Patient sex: M
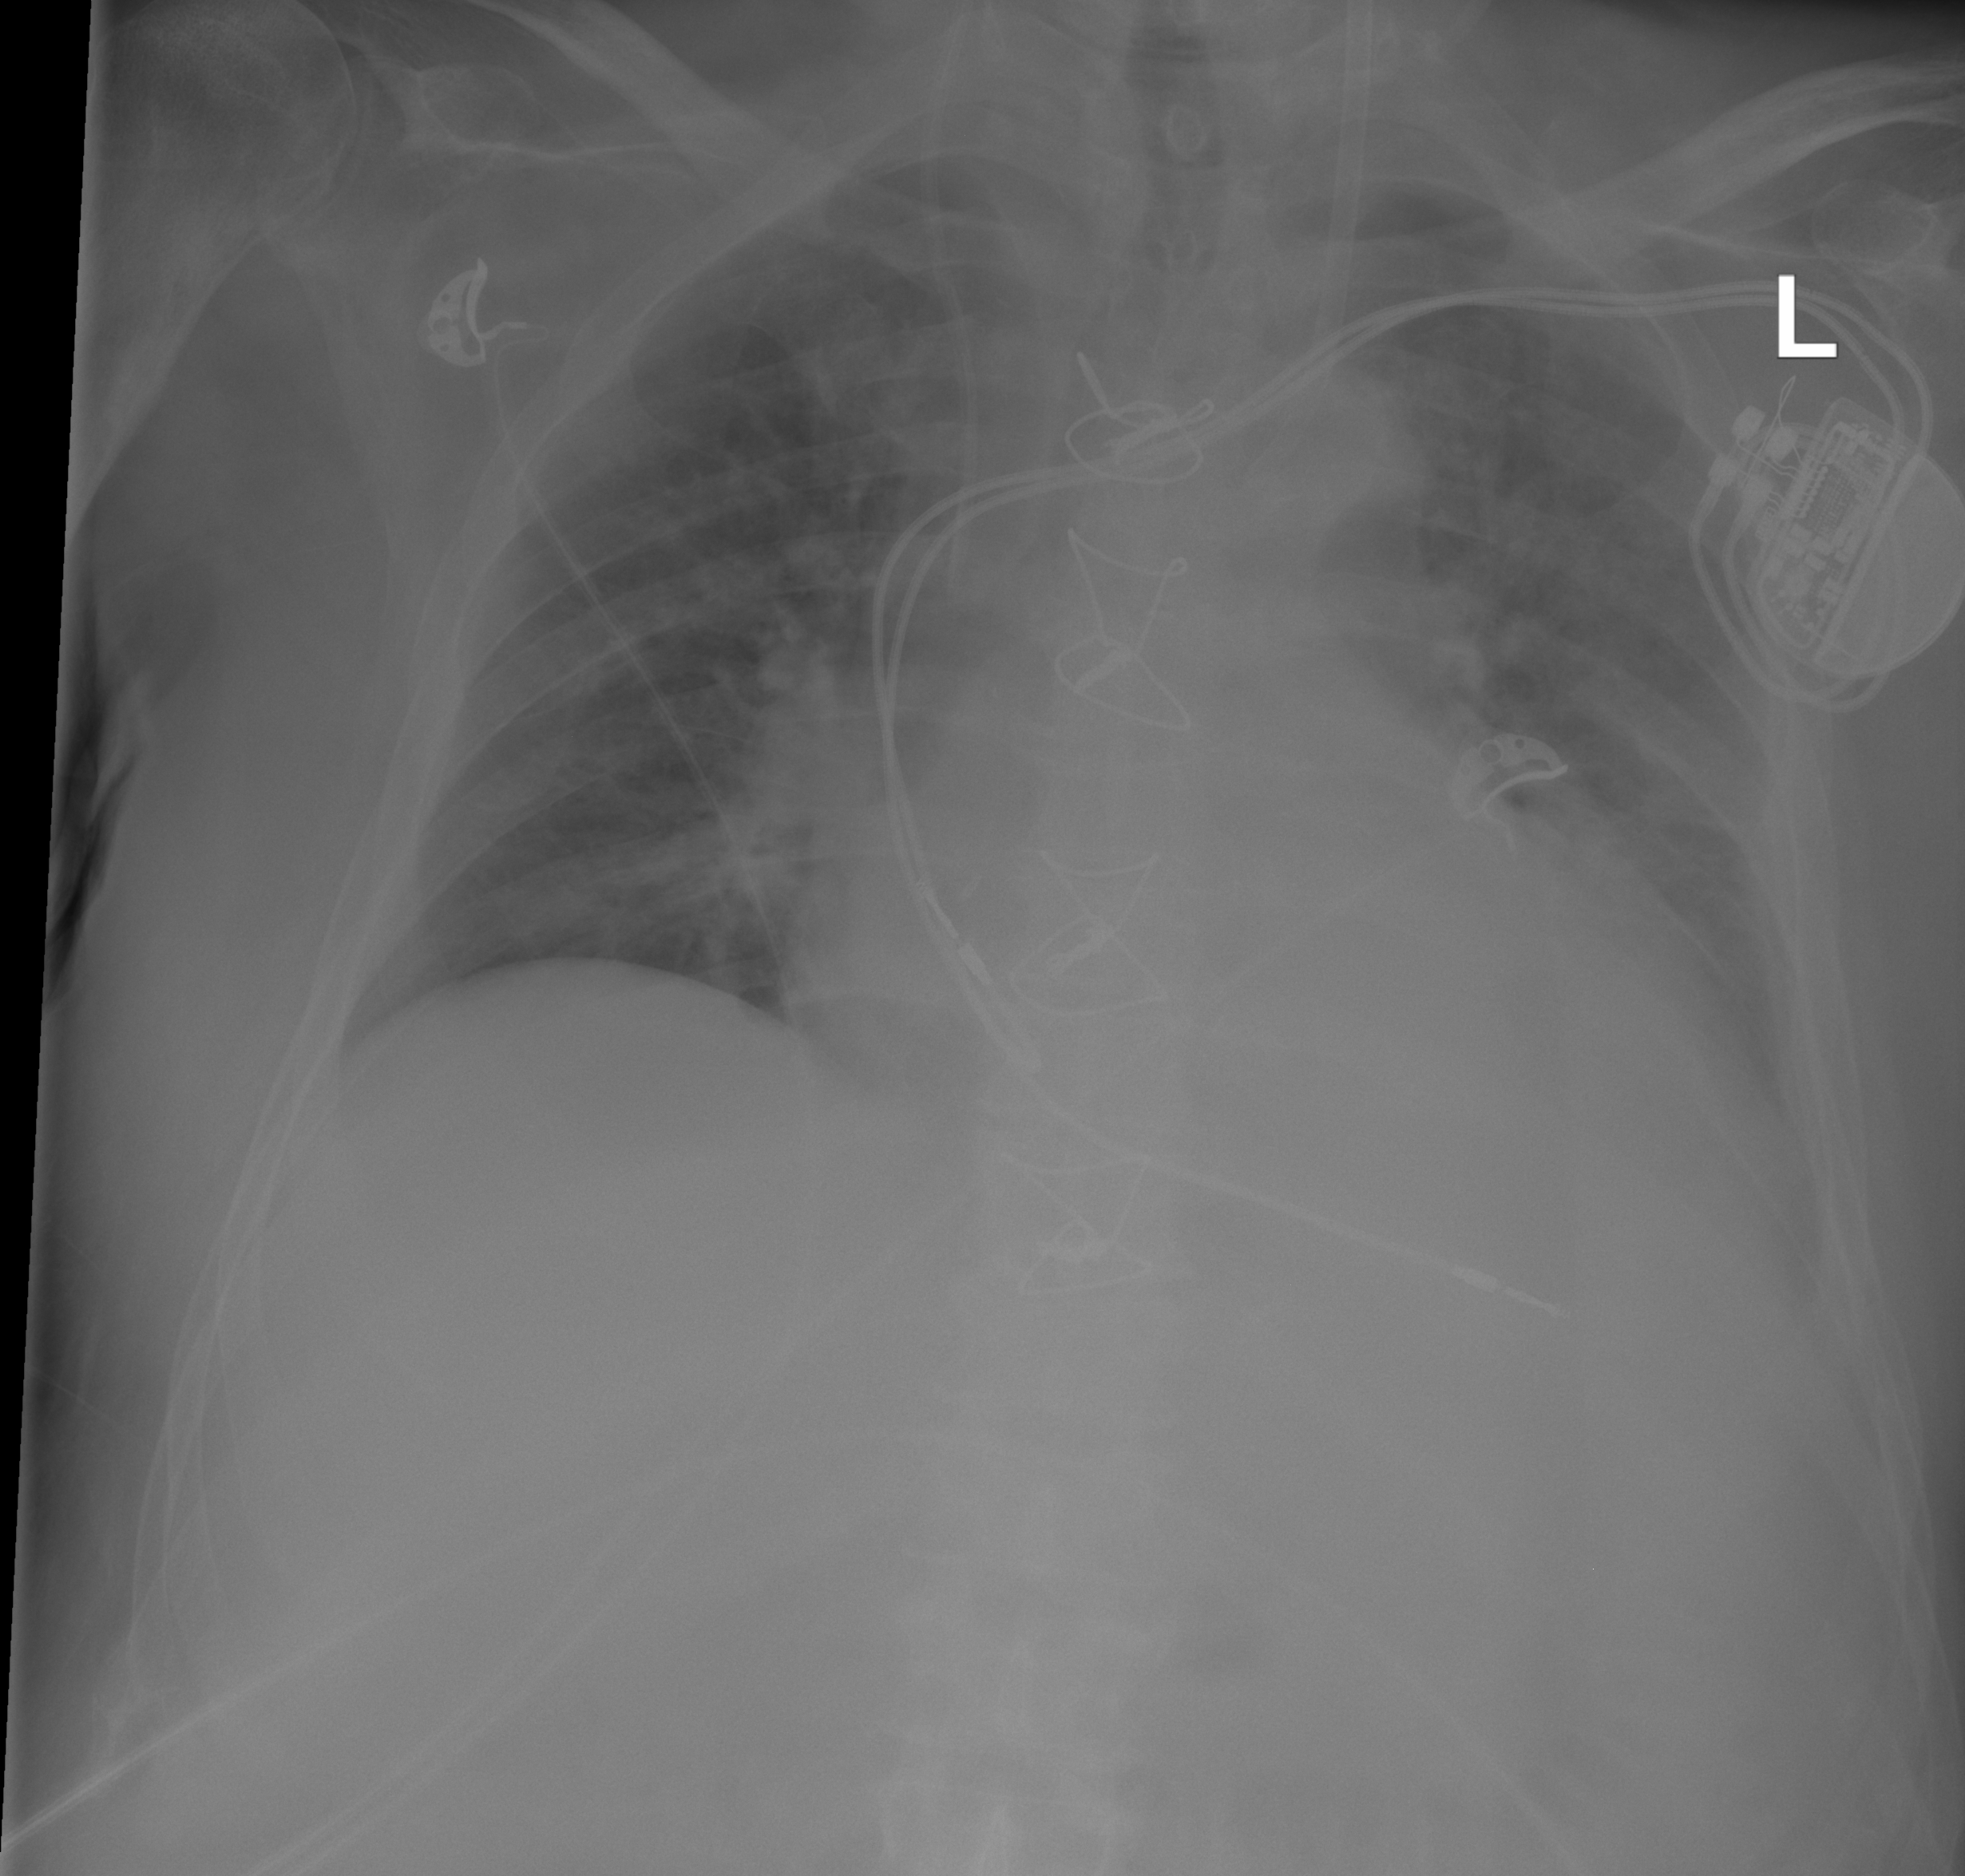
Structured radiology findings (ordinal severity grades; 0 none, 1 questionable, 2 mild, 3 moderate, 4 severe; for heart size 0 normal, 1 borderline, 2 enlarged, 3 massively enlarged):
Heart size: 2
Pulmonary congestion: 2
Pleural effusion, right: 0
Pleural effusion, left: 2
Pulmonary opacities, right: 2
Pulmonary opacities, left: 1
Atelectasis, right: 2
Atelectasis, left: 2